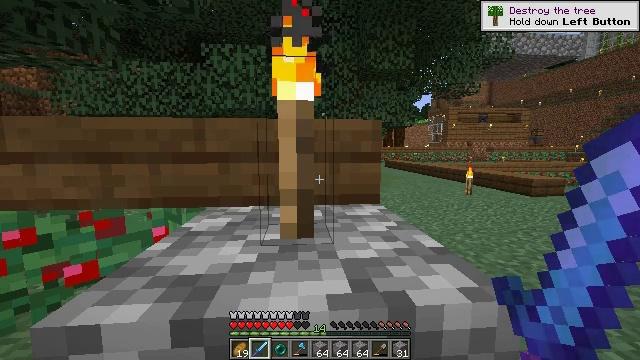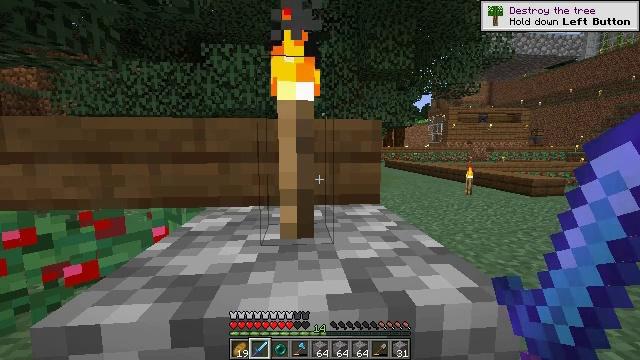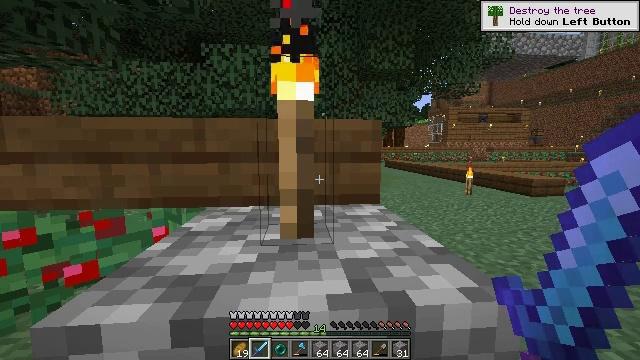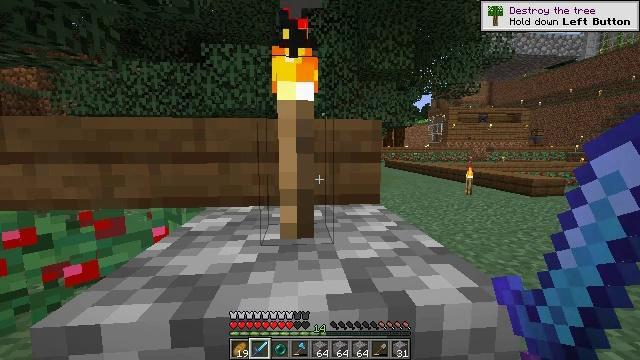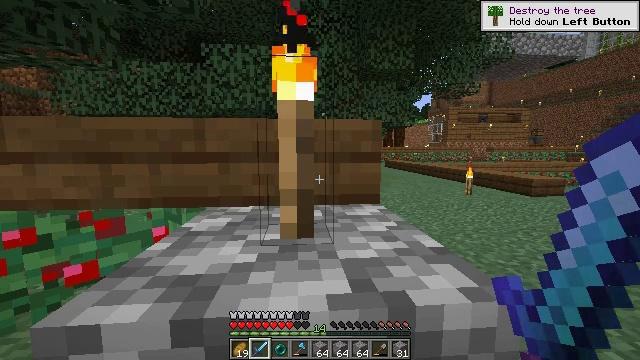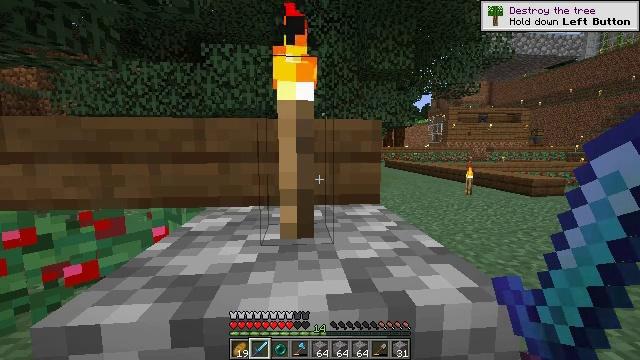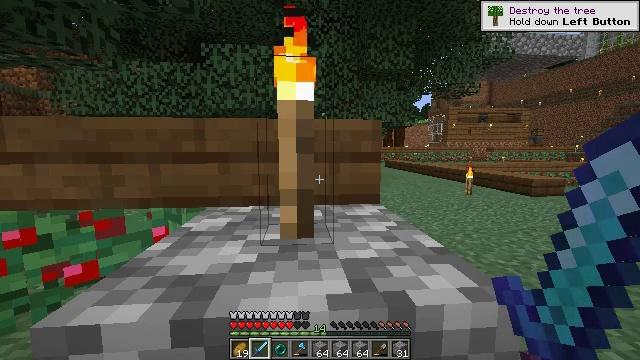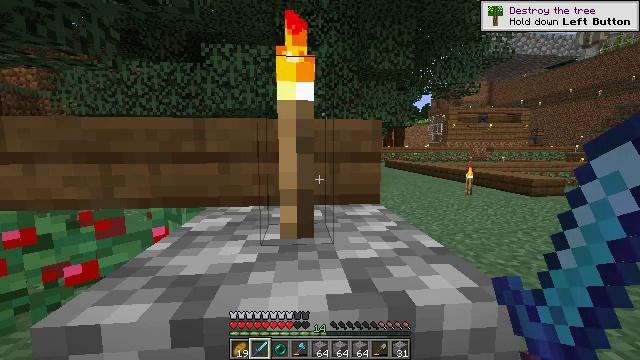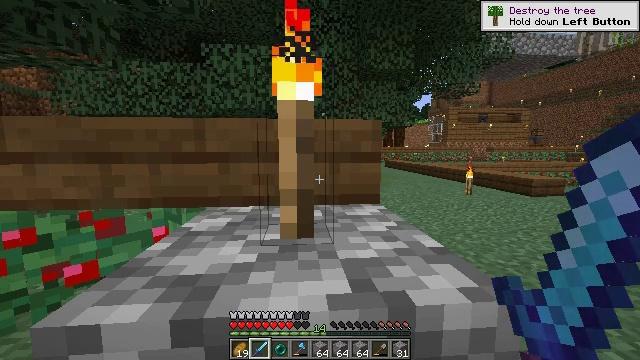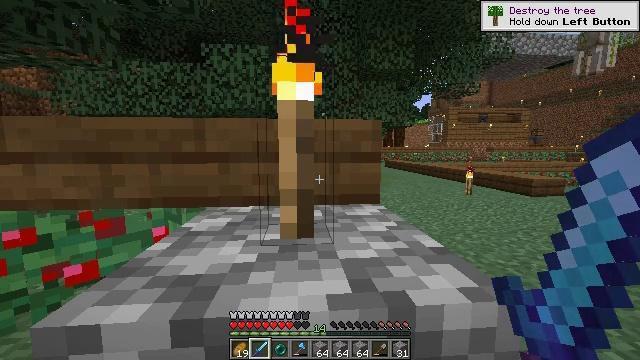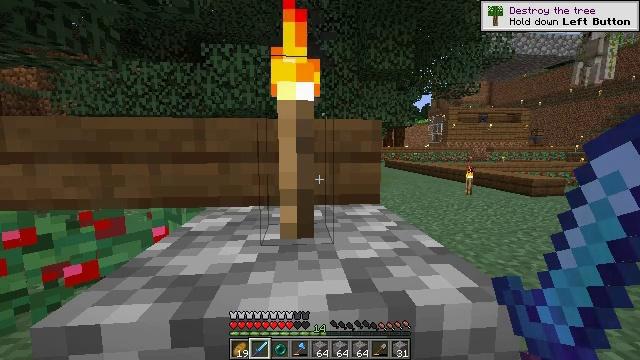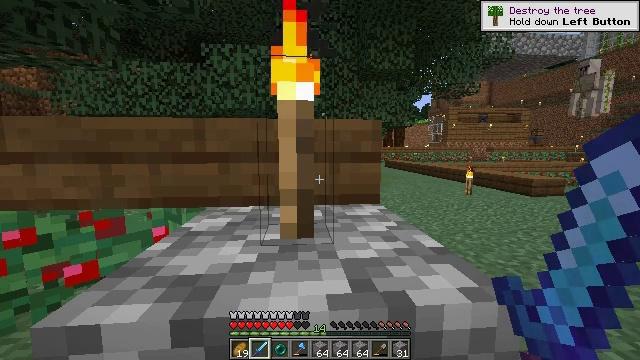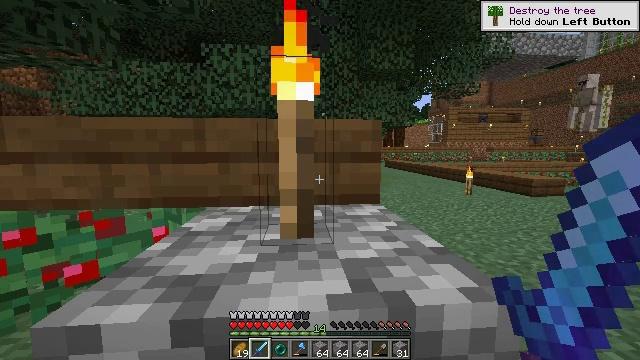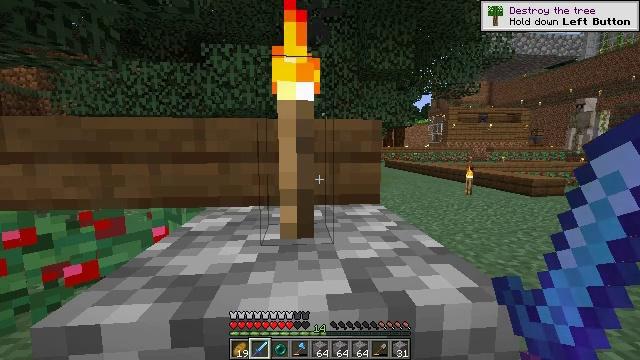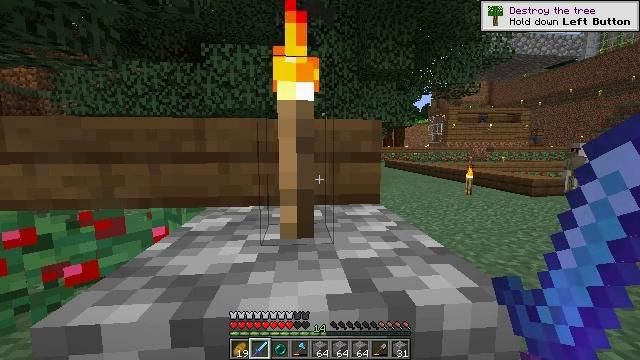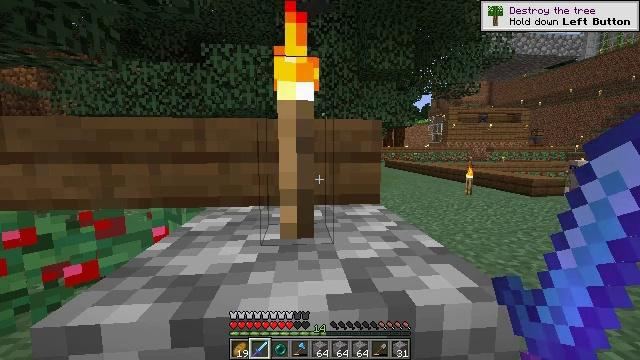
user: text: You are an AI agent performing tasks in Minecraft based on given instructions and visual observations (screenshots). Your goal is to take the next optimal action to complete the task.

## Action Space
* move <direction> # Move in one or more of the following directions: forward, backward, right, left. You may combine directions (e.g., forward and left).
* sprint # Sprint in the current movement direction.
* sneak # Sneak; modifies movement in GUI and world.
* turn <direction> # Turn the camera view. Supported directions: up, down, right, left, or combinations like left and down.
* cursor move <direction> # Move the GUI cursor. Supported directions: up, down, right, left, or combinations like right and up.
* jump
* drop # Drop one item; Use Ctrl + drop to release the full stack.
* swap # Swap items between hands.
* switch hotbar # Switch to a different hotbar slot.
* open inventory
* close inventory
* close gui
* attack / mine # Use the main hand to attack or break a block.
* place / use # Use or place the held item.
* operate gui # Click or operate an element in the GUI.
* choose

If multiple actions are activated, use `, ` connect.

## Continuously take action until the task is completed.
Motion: motion action
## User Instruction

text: Break the torch to collect it.
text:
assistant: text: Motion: no_op
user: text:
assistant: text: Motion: no_op
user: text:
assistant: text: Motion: no_op
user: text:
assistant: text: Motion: no_op
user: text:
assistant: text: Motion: no_op
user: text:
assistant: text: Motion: no_op
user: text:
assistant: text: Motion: no_op
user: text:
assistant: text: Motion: no_op
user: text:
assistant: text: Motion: no_op
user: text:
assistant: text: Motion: no_op
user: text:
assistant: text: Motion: no_op
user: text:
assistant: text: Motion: no_op
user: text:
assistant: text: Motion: no_op
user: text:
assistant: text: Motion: no_op
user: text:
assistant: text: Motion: no_op
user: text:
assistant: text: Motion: no_op
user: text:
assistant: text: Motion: no_op
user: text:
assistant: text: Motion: no_op
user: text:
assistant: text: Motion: no_op
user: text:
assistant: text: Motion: no_op
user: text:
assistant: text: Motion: no_op
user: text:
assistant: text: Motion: no_op
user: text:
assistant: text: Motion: no_op
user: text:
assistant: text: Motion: no_op
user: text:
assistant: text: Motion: no_op
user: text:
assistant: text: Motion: no_op
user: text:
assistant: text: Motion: no_op
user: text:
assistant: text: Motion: no_op
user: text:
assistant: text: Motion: no_op
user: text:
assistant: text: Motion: no_op